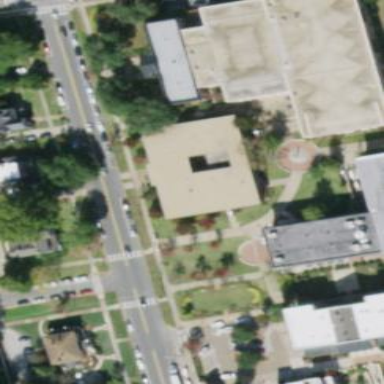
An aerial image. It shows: Library building.